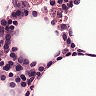
Metastatic tissue present: no